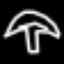
Label: mushroom